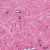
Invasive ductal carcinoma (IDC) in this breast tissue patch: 0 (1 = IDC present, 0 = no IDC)